Interaction volume radius: 5 \u00c5
Interaction volume height: 25 \u00c5
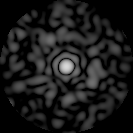
Disorder parameter: 0.8265